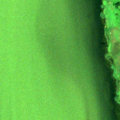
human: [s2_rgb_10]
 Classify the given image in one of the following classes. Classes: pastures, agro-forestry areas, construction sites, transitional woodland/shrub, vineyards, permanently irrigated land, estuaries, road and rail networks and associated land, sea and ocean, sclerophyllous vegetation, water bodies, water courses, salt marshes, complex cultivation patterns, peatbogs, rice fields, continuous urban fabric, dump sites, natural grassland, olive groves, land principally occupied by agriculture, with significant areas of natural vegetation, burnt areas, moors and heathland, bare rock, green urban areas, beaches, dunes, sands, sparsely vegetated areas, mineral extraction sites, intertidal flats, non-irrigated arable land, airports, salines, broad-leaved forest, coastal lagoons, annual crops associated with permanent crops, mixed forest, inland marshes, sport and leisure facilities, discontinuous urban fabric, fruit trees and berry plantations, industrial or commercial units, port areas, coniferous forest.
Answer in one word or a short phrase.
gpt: inland marshes, coastal lagoons